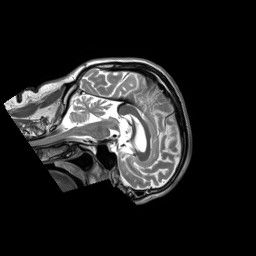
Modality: T2w
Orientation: sagittal
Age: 63
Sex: male
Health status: ill
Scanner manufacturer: siemens
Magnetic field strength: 3 T
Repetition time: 2.8 s
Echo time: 0.326 s